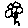
Label: flower